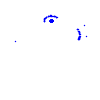
Particle: kaon